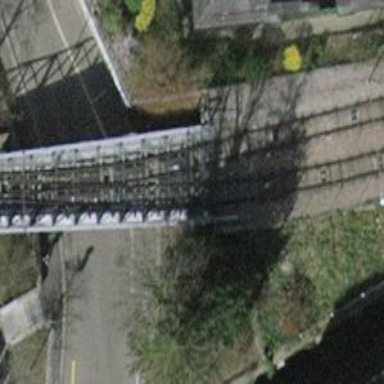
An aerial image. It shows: Funicular railway bridge.